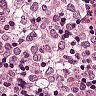
Metastatic tissue present: yes